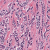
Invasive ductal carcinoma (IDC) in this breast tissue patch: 1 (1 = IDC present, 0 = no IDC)